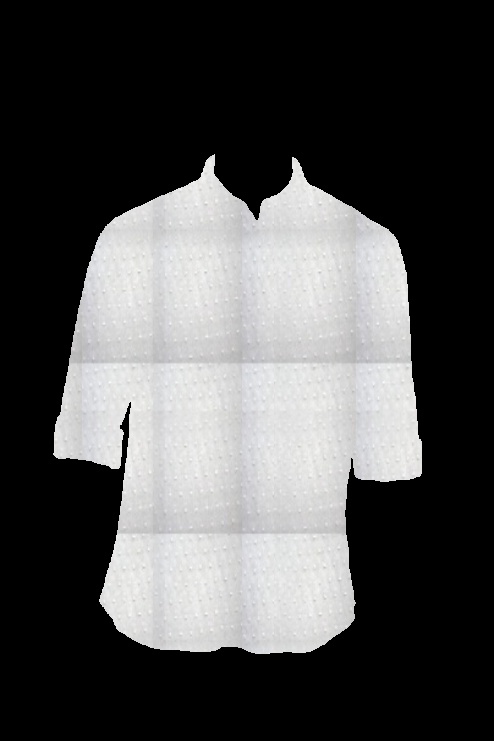
white men s tee